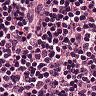
Metastatic tissue present: no